Question: I need to send a token that I receive in a post request. I have to send the token in a get request, what I am doing is to save the token returned by the post request in one, notice that in 'GetToken' I send it to show by console and if it is shown, that is, the assignment if it is doing, but when I try to print it from 'ObternerInmueble()' it prints empty, I do not know why?
Here is my code:
'''
import { Injectable } from '@angular/core';
import { HttpClient, HttpHeaders} from '@angular/common/http';
import { Inmueble } from '../modelos/inmueble';
@Injectable({
providedIn: 'root'
})
export class HostlistService {
cabecera = {
'Accept': 'application/json',
'Authorization': ""
}
parametros = {
'grant_type':'client_credentials',
'client_id': 1,
'client_secret': 'clientSecret'
}
constructor(public http: HttpClient) {
}
obtenerToken(){
return this.http.post<any>('URL',this.parametros).subscribe(
result => {
this.cabecera.Authorization=result.token_type+" "+result.access_token;
console.log(this.cabecera.Authorization); //here I can see that the value is being allocated
this.obtenerInmuebles().subscribe();
},error =>{
console.log(error);
}
);
}
obtenerInmuebles() {
console.log("Authorization-----------_>"+this.cabecera.Authorization);
return this.http.get<any>('URL',{ headers: new HttpHeaders(this.cabecera)
});
}
mostrarCabecera(){
console.log("CABECERA::::::::"+this.cabecera.Authorization);
}
}
'''
This is where he called the methods:
'''
import { Component, OnInit } from '@angular/core';
import { HostlistService } from '../servicios/hostlist.service';
import {$,jQuery} from 'jquery';
import { Inmueble } from '../modelos/inmueble';
@Component({
selector: 'app-slider',
templateUrl: './slider.component.html',
styleUrls: ['./slider.component.css']
})
export class SliderComponent implements OnInit {
inmuebles: Inmueble[] = [];
i: number=0;
url: string = "http://crm.seaconfiable.com/upload/";
constructor(private hostlistService: HostlistService) { }
ngOnInit() {
this.hostlistService.obtenerToken();
this.hostlistService.obtenerInmuebles().subscribe(
result => {
console.log("INMUEBLES",result.data);
},error =>{
console.log(error);
}
);
}
}
'''
Here is the image of the browser console where you can see that the Authorization header is being sent empty (blank):

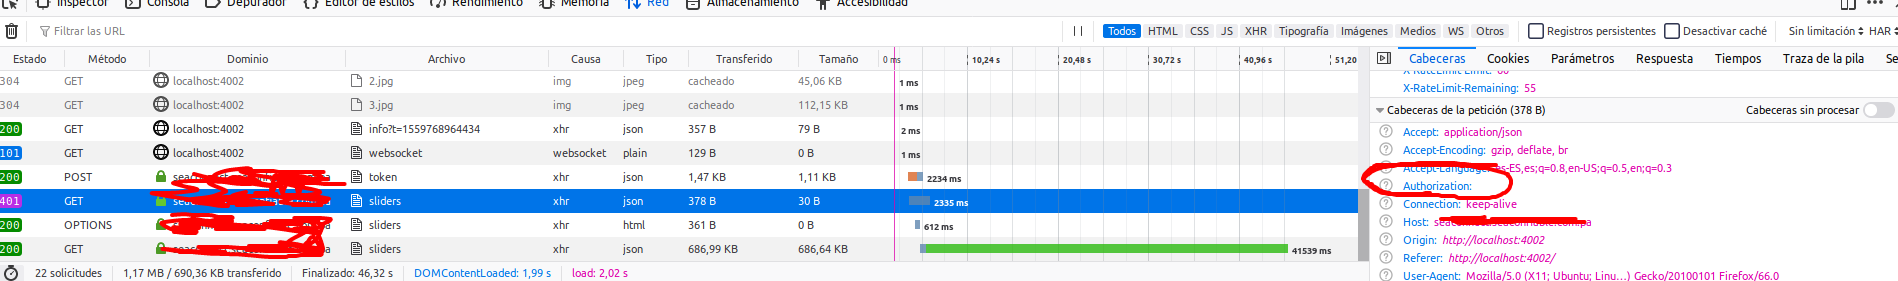
Answer: The problem is in the following lines -
'''
this.hostlistService.obtenerToken();
this.hostlistService.obtenerInmuebles().subscribe
'''
this.hostlistService.obtenerToken() method issue a HTTP call when you subscribe, while the response is awaited [because of the async nature of JS], the other line got executed this.hostlistService.obtenerInmuebles().subscribe.
You must wait for the response from this.hostlistService.obtenerToken() observable. To do that, you should use observable chaining by using pipe function (see "Piping" topic at <URL>.
You can do the following -
'''
import { Injectable } from '@angular/core';
import { HttpClient, HttpHeaders} from '@angular/common/http';
import { Inmueble } from '../modelos/inmueble';
@Injectable({
providedIn: 'root'
})
export class HostlistService {
cabecera = {
'Accept': 'application/json',
'Authorization': ""
}
parametros = {
'grant_type':'client_credentials',
'client_id': 1,
'client_secret': 'clientSecret'
}
constructor(public http: HttpClient) {
}
obtenerToken(){
return this.http.post<any>('URL',this.parametros);
}
obtenerInmuebles(resultToken){
console.log("Authorization-----------_>"+this.cabecera.Authorization);
this.cabecera.Authorization=resultToken.token_type+" "+resultToken.access_token;
return this.http.get<any>('URL',{ headers: new HttpHeaders(this.cabecera) });
}
mostrarCabecera(){
console.log("CABECERA::::::::"+this.cabecera.Authorization);
}
}
import { Component, OnInit } from '@angular/core';
import { HostlistService } from '../servicios/hostlist.service';
import {$,jQuery} from 'jquery';
import { Inmueble } from '../modelos/inmueble';
@Component({
selector: 'app-slider',
templateUrl: './slider.component.html',
styleUrls: ['./slider.component.css']
})
export class SliderComponent implements OnInit {
inmuebles: Inmueble[] = [];
i: number=0;
url: string = "http://crm.seaconfiable.com/upload/";
constructor(private hostlistService: HostlistService) { }
ngOnInit() {
this.hostlistService.obtenerToken()
.pipe(
mergeMap(resultToken => this.hostlistService.obtenerInmuebles(resultToken))
)
.subscribe(
result => {
console.log("INMUEBLES",result.data);
},error =>{
console.log(error);
}
);
}
}
'''
I have modified your code only. Although there could be a better way to do the same. Hope this helps.
In the above code, I have used pipe function on this.hostlistService.obtenerToken() and apply mergeMap operator which will ensure to call this.hostlistService.obtenerInmuebles(resultToken)) observable once the response of this.hostlistService.obtenerToken() has been received and this is what we want.
I would highly recommend checking the following websites to know more about rxjs and various operators -
<URL>
<URL>
Also, you can avoid the explicit call to subscribe() by using async pipe. See the following - <URL>
-
'''
ngOnInit() {
this.hostlistService.obtenerToken()
.pipe(
mergeMap(resultToken => {
//do whatever you want to do with the token
//i.e. Save the token in the localstorage like this -
localStorage.setItem("token",resultToken);
return this.hostlistService.obtenerInmuebles(resultToken);
})
)
.subscribe(
result => {
console.log("INMUEBLES",result.data);
},error =>{
console.log(error);
}
);
}
'''